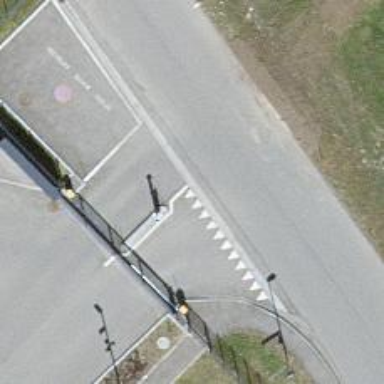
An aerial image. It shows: Road with "give way" sign.